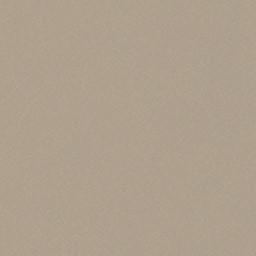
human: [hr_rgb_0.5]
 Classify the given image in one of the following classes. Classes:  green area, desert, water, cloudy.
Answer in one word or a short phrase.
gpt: desert